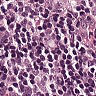
Metastatic tissue present: yes